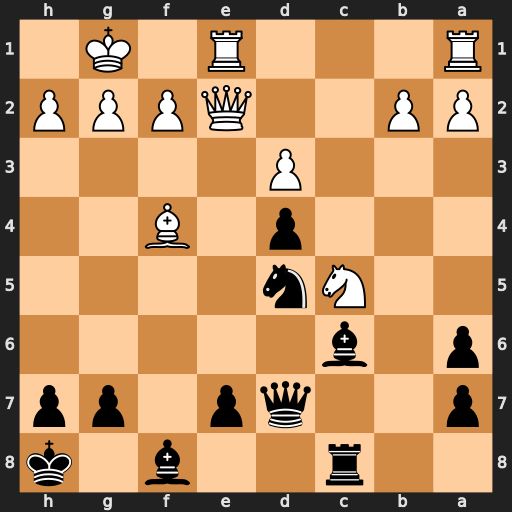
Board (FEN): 2r2b1k/p2qp1pp/p1b5/2Nn4/3p1B2/3P4/PP2QPPP/R3R1K1
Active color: b
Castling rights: -
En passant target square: -
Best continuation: Nxf4 Nxd7 Nxe2+ Rxe2 Bxd7